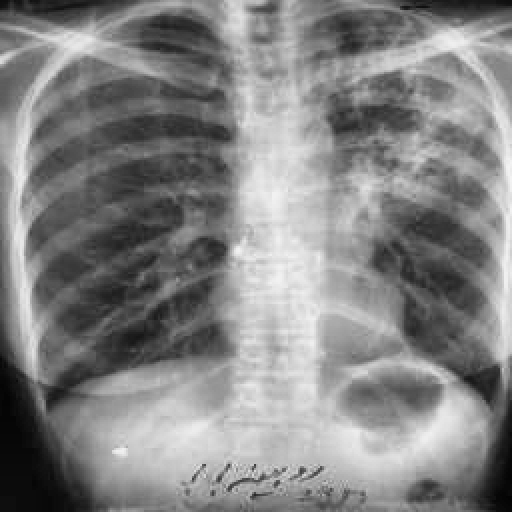
Finding: TUBERCULOSIS